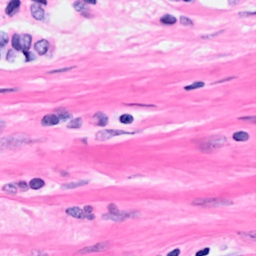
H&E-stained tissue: Breast